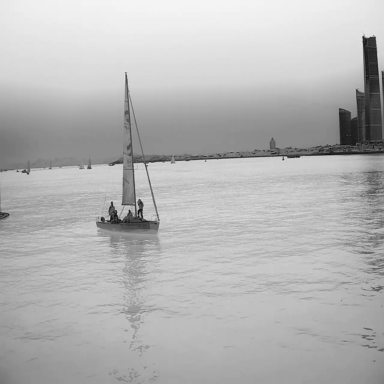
There are six sailboats in the infrared image.